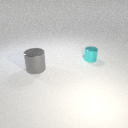
large gray metal cylinder in front of small cyan metal cylinder